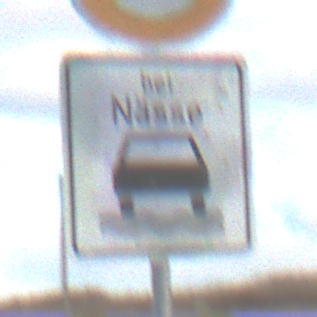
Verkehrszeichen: BeiNaesse
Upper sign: Geschwindigkeit100
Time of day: SunriseSunset
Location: Outdoor (RoadRail)
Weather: PartlyCloudy
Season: NotSpecified
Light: Natural